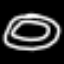
Label: donut